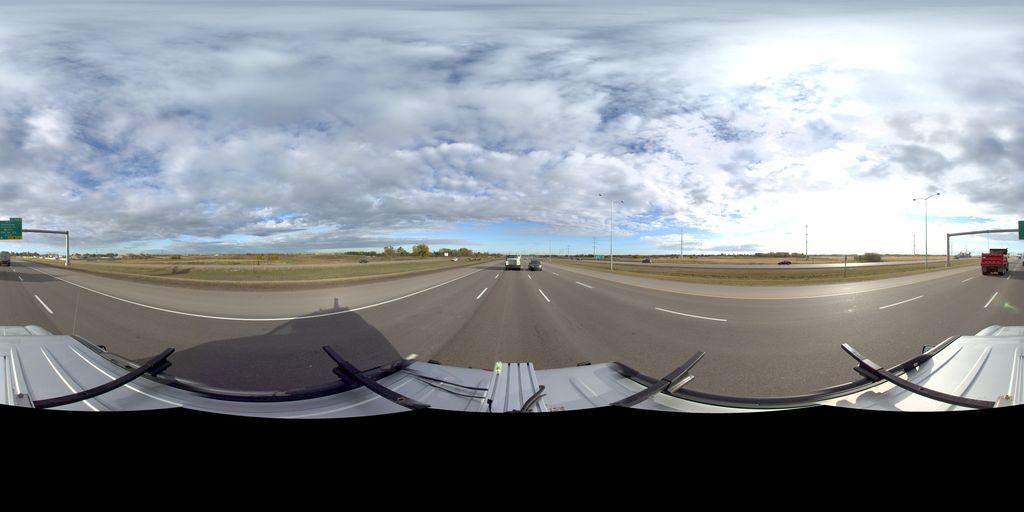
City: edmonton